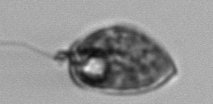
Label: Prorocentrum_micans